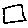
Label: square